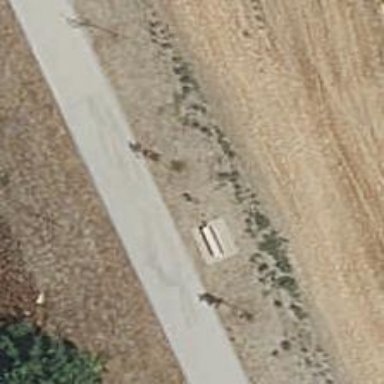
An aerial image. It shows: Concrete bench.